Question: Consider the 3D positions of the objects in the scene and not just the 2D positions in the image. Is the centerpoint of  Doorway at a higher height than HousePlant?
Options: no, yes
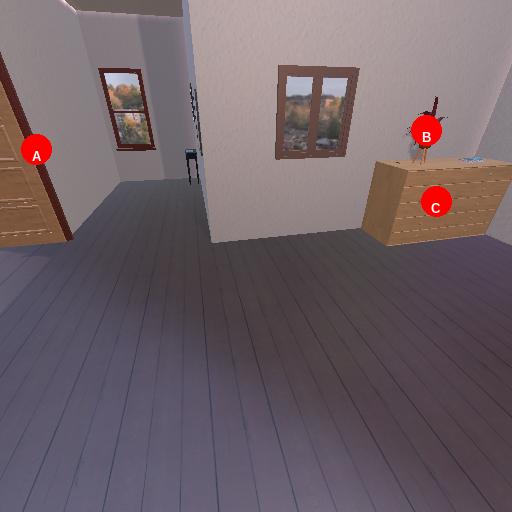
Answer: no